В «черном ящике» находятся резистор, имеющий постоянное сопротивление, и нелинейный элемент, которые могут быть включены как последовательно, так и параллельно.
Найдите сопротивление резистора.
Какой нелинейный элемент может находиться внутри «черного ящика»? Вольтамперные характеристики для последовательного и параллельного включений элементов представлены на рисунке.
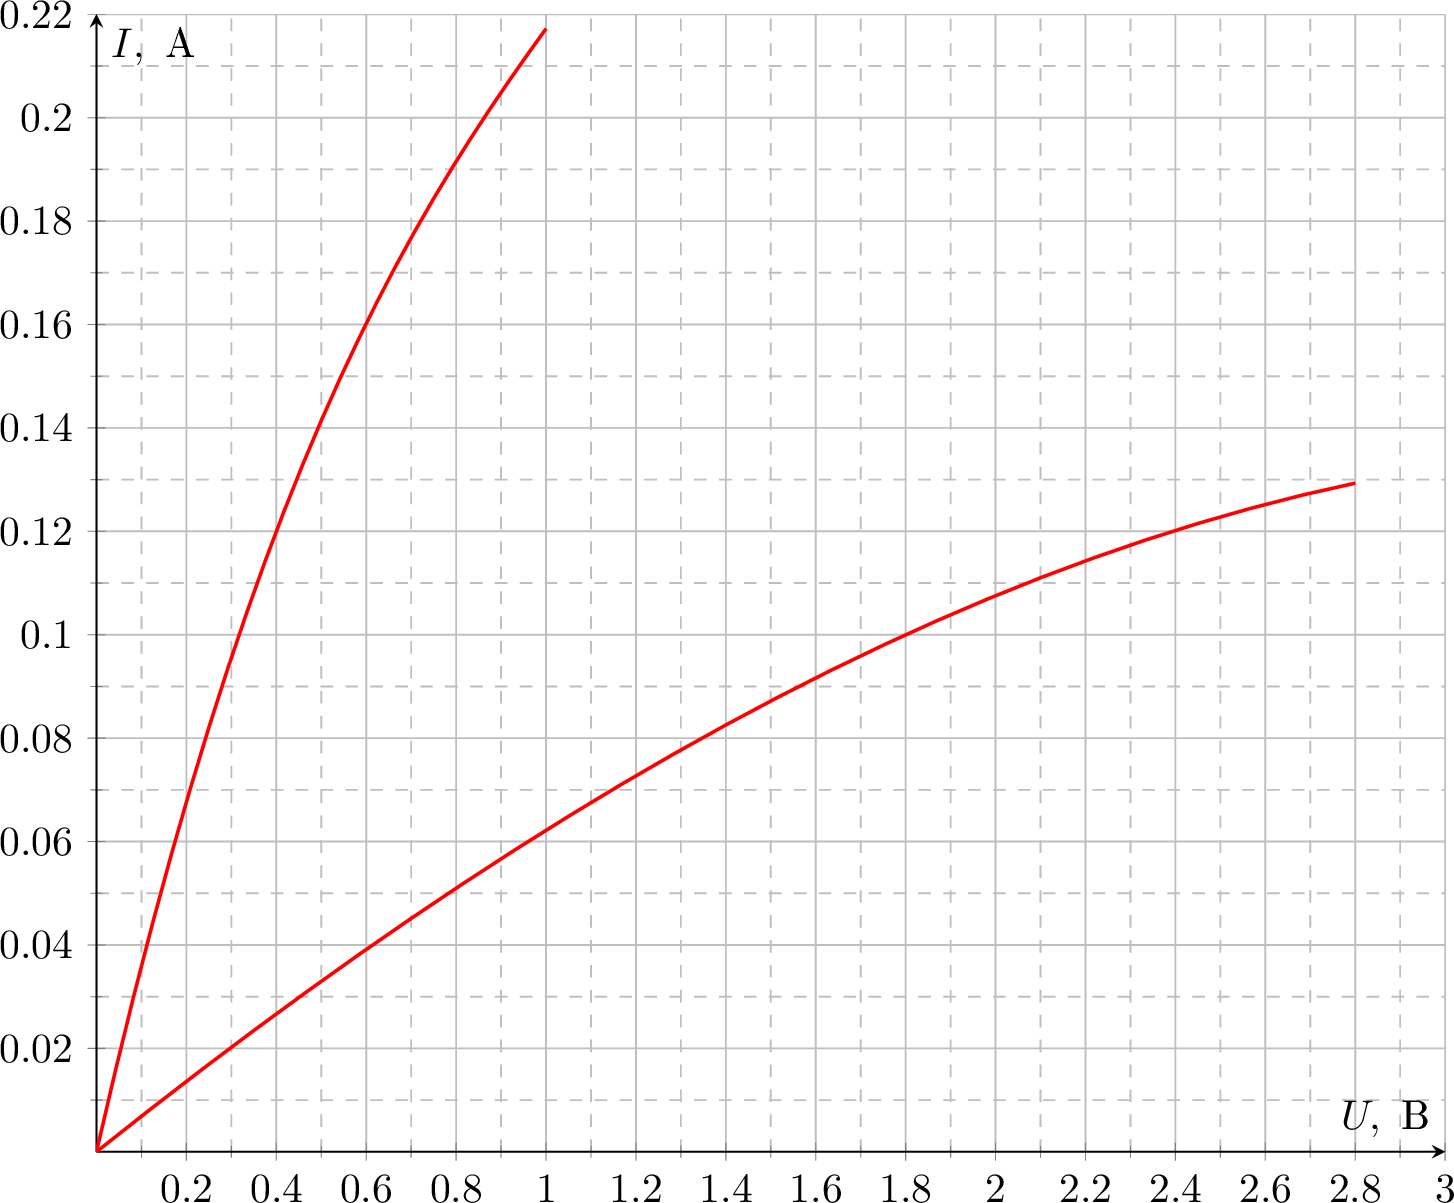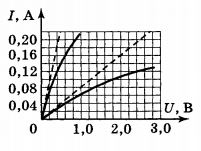
Найдите сопротивление резистора.
Решение: Наиболее простое решение получается, если провести касательные к вольт-амперным характеристикам при $U=0$ (см. рисунок).  По наклону касательных найдем сопротивления для параллельного и последовательного соединения элементов при малых напряжениях. Если обозначить сопротивление резистора через $R$, а сопротивление нелинейного элемента через $r$, то получим $$ R+r=14~Ом\text { и } \frac{R r}{R+r}=2.5~Ом. $$ Исключая из системы одно неизвестное, имеем $$ R^{2}-14 R+35=0. $$ Отсюда $R_{1} \approx 11~Ом$, $R_{2} \approx 3.25~Ом$. Второе решение явно не подходит. Следовательно, $R=11~Ом$.
Ответ: $$ R=11~Ом. $$

Какой нелинейный элемент может находиться внутри «черного ящика»?
Решение: Исходя из полученного результата, можно построить вольт-амперную характеристику нелинейного элемента — это характеристика лампочки накаливания.
Ответ: Нелинейный элемент — лампочка накаливания.
Темы:
T, Электричество, Цепи, Нелинейный элемент, Всероссийские, Электрические цепи, Цепь с резистором